Question: This is a snake game. How many steps do you need to take from the current state to eat two foods one after another (regardless of the order of the two foods)? At the same time, pay attention to avoid obstacles
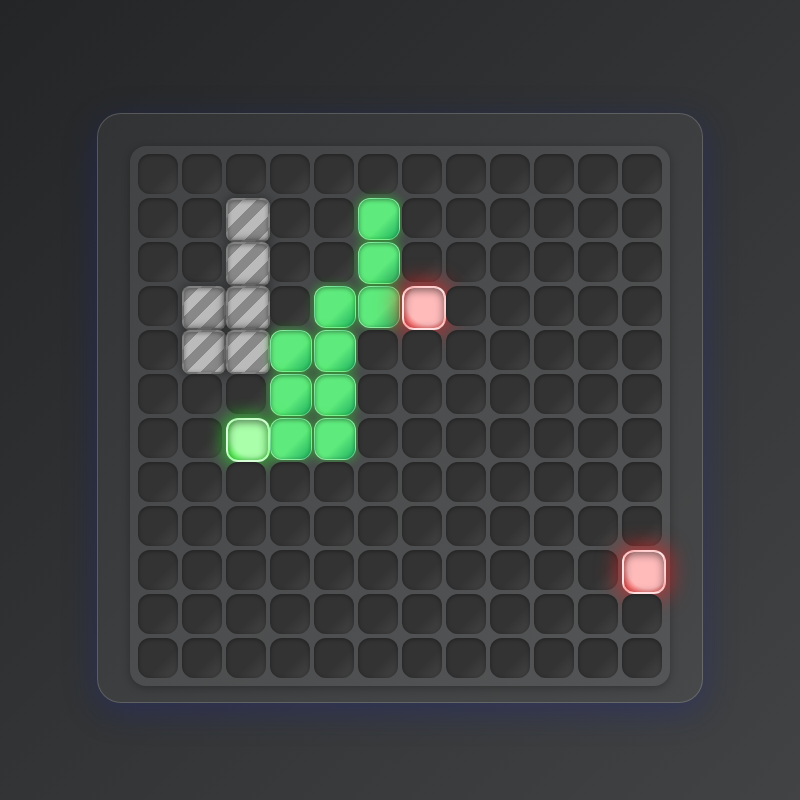
Answer: 20